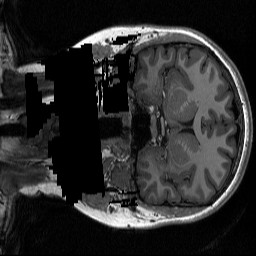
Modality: T1w
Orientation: coronal
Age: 21
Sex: female
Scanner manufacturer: siemens
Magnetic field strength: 3 T
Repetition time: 2.3 s
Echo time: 0.00298 s